Question: am trying to select country code from dropdown where the elements has no index or ID i can only select by value, i tried using SelectByValue & VisibleText Both didnt work also tried to list element and loop on them but didnt work either
it gives me error: 'org.openqa.selenium.support.ui.UnexpectedTagNameException: Element should have been "select" but was "button"'
how can i select from button with list of elements ??
here is the code:
'''
public void selectInDropDownMenuCountryCode(final WebDriver driver, final By selector, final String selection) {
_wait.until(ExpectedConditions.visibilityOfElementLocated(selector));
final Select select = new Select(driver.findElement(selector));
//select.selectByVisibleText(selection);
//select.selectByValue(selection);
String code;
List<WebElement> optionsD = select.getOptions();
for (WebElement option : optionsD) {
code = option.getAttribute("value");
if (code == selection) {
option.click();
break;
}
}
}
'''
Screenshot of html

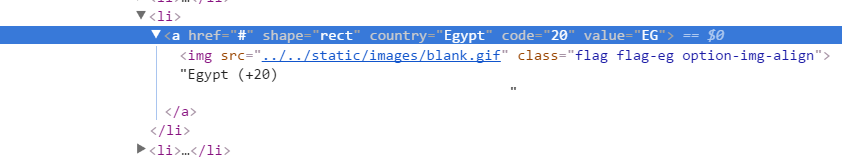
Answer: Try to use simple 'click()' method to select required drop-down option:
'''
_wait.until(ExpectedConditions.elementToBeClickable(By.xpath("//a[contains(text(), 'Egypt (+20)')]"))).click();
'''
'XPath' like '"//a[@country='Egypt']"' or '"//a[@value='EG']"' seem to be applicable also
Note that you should click on appropriate element to open drop-down before clicking on its option